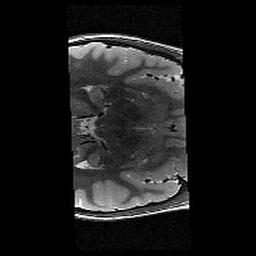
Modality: T2w
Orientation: axial
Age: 11
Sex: female
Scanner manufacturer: siemens
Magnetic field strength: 3 T
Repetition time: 9.23 s
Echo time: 0.067 s